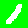
Digit: 1